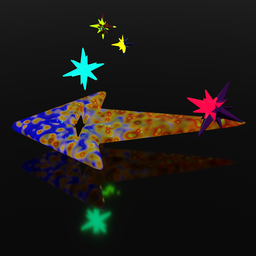
Label: decoration